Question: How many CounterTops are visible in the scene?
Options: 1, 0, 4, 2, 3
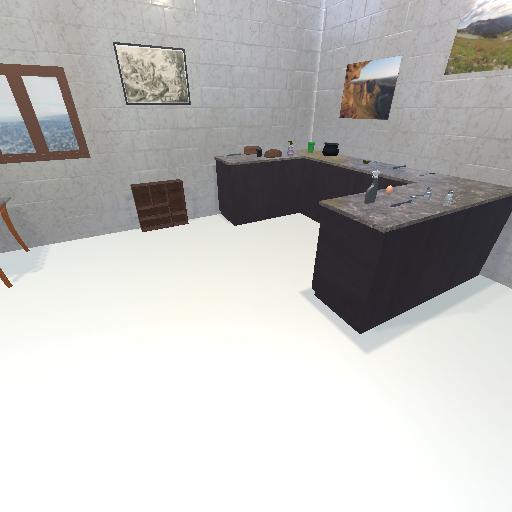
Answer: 1